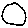
Label: circle